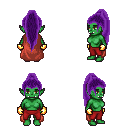
a pixel art fantasy rpg character, female body template, orc, green skin, maroon cape, red pants, purple extra-long topknot hairstyle, gold gloves, four views (front, back, left, right), 2x2 character sprite sheet, small pixel art, hard edges, no anti-aliasing